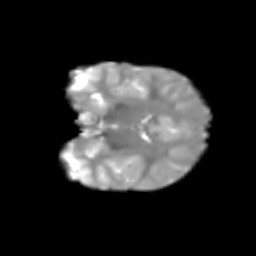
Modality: T2w
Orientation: coronal
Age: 6
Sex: female
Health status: healthy